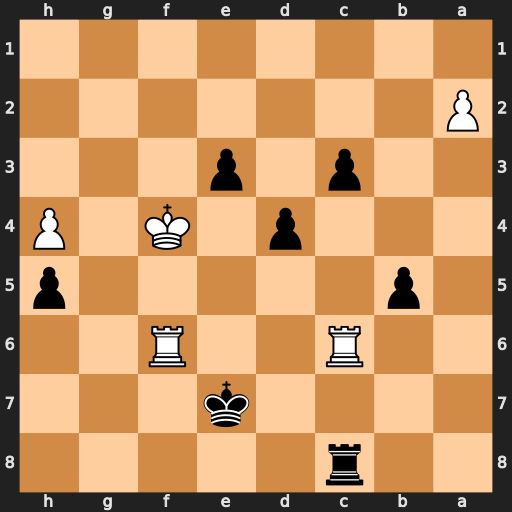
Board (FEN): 2r5/4k3/2R2R2/1p5p/3p1K1P/2p1p3/P7/8
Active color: b
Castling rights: -
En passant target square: -
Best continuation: Rxc6 Rxc6 e2